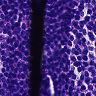
Metastatic tissue present: no